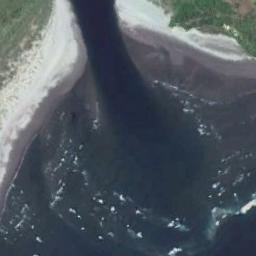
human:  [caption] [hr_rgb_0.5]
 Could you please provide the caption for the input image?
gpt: There are two beaches with dense plants on both sides of the dark blue sea .

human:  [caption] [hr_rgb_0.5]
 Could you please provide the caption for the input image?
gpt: The beach with white sand and some seawater through the beach .

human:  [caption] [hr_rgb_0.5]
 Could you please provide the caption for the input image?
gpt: Whale tail-shaped oceans and oases .

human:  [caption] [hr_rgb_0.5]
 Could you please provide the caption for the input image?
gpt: There is a large area of vegetation next to the beach .

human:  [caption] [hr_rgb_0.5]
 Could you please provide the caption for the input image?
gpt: The grass is beside the beach .